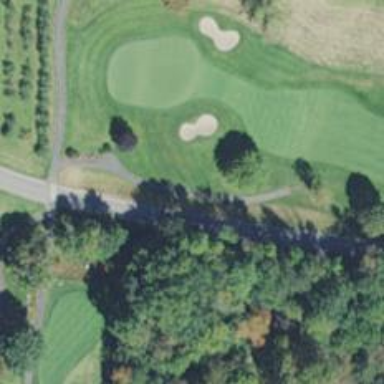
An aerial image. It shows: Service road used as golf cart path.